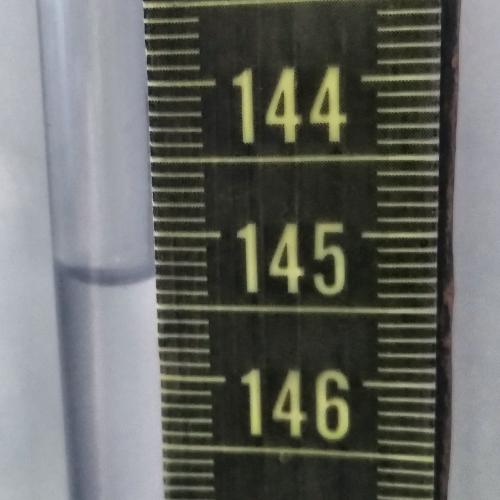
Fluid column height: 145.3 cm